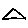
Label: triangle